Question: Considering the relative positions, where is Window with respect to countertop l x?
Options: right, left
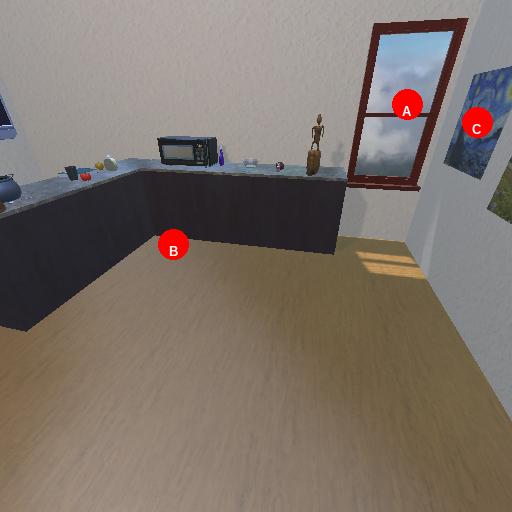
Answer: right